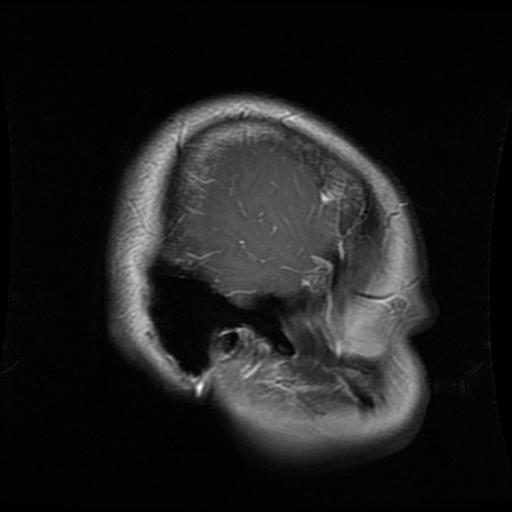
Label: glioma